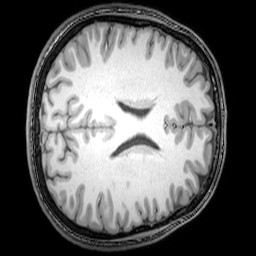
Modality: T1w
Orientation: axial
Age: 21
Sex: male
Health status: healthy
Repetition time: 0.081 s
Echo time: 0.037 s